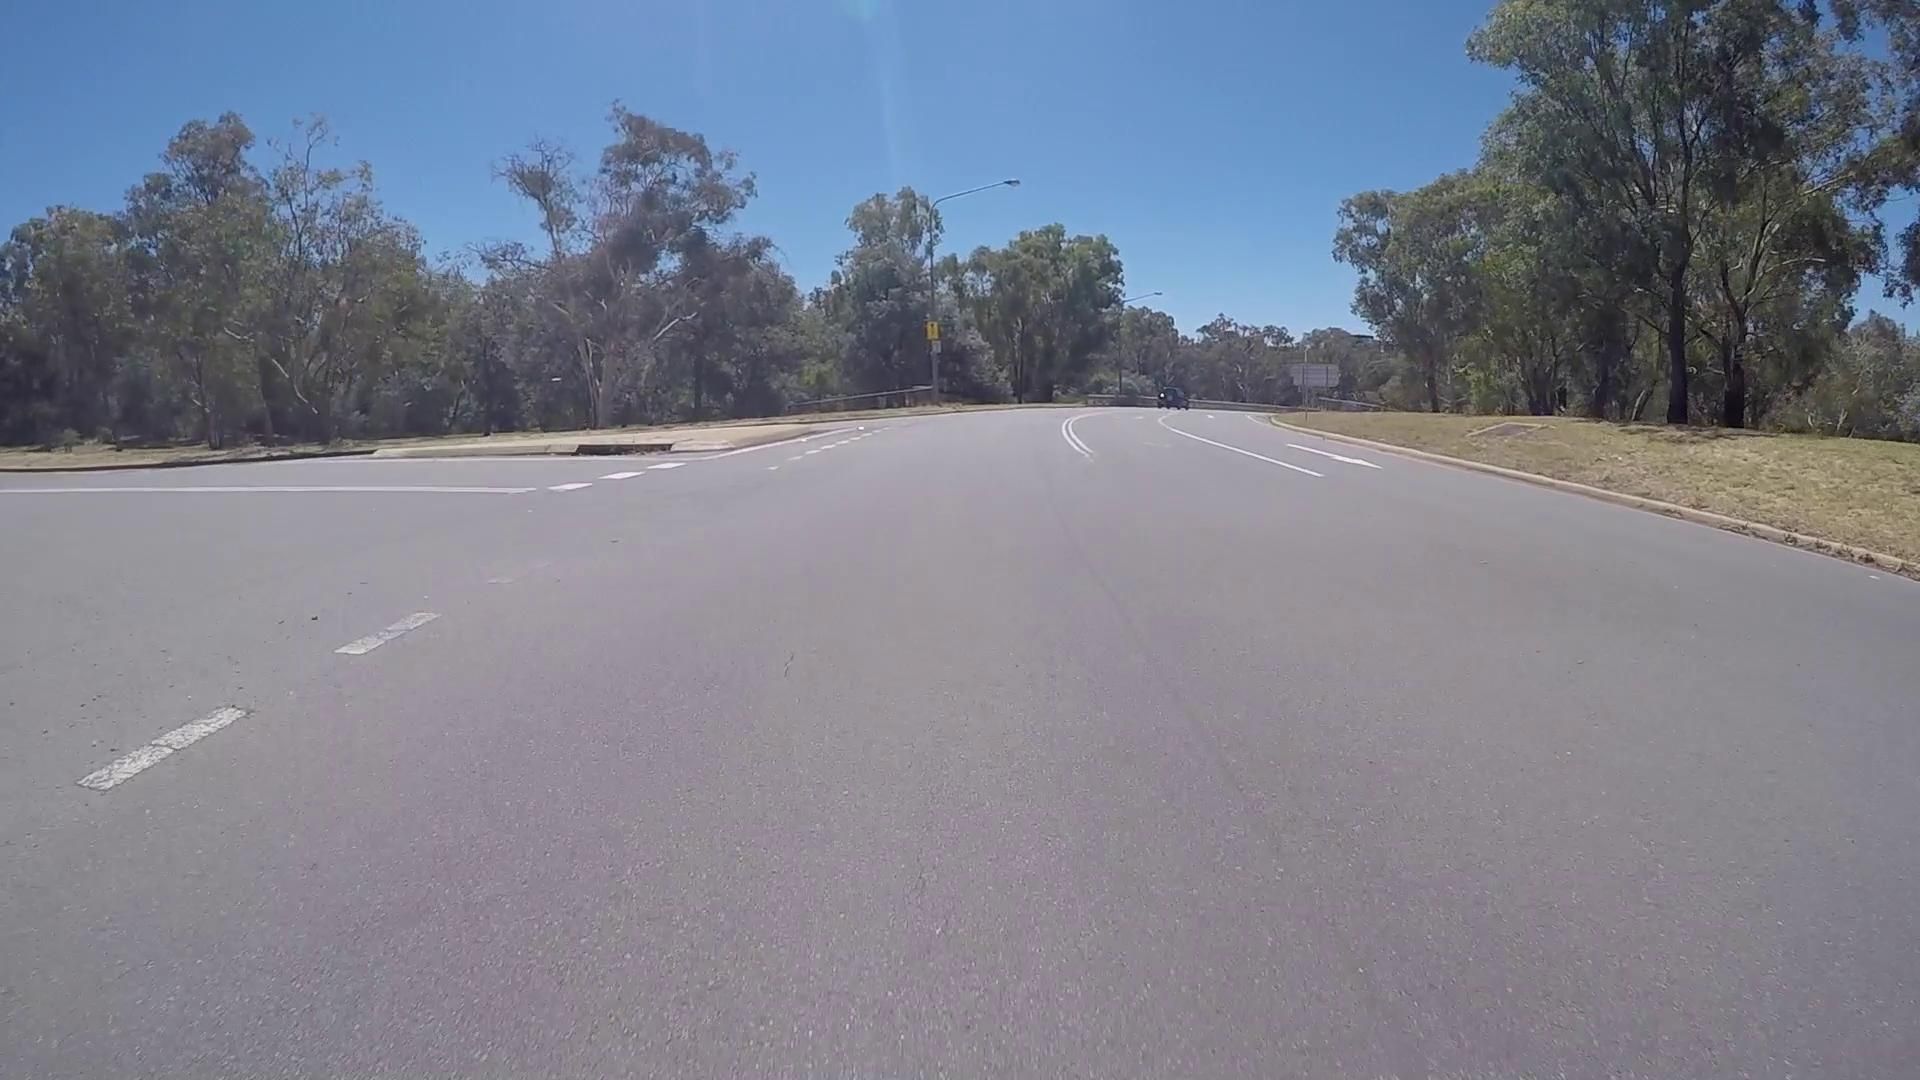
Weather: clear
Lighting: day
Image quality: slightly poor
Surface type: driving surface
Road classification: unclassified
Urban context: low density rural
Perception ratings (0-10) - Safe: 2.44, Lively: 3.48, Beautiful: 7.97, Boring: 5.42, Depressing: 2.54, Wealthy: 4.96